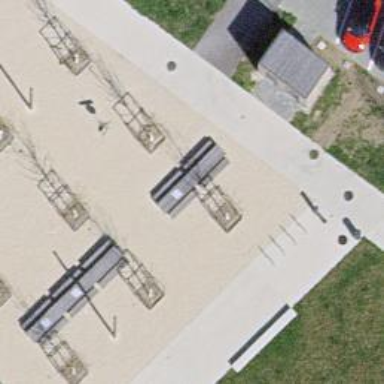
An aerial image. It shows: Picnic table located in leisure land area.